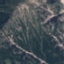
Land use / land cover class: HerbaceousVegetation